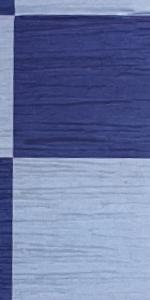
Label: Empty